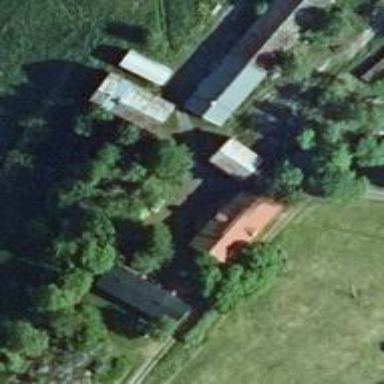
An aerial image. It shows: Farm.